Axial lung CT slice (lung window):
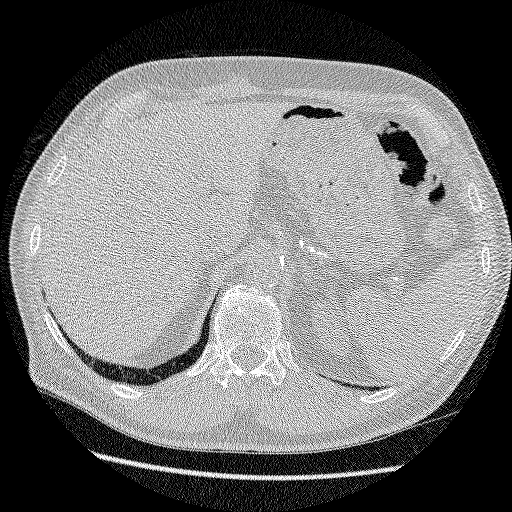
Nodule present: no